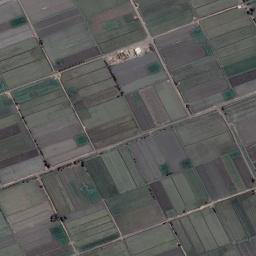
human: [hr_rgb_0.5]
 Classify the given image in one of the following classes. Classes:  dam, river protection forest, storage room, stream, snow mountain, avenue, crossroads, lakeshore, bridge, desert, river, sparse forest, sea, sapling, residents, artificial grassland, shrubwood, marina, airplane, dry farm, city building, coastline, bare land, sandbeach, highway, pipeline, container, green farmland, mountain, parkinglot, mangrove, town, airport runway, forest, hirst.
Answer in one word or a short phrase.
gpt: green farmland